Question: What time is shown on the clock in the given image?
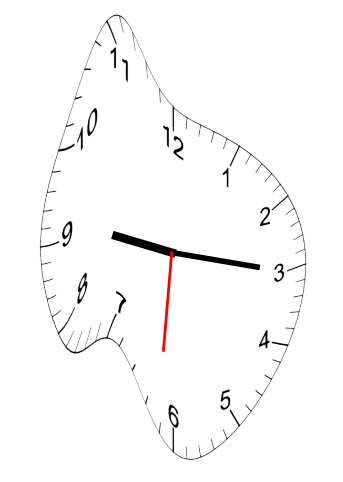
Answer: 09:15:31